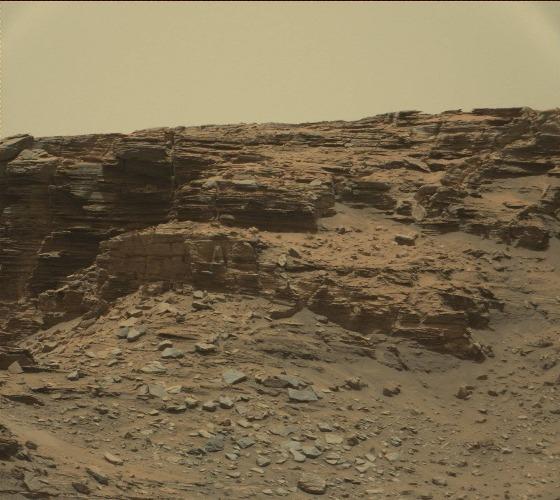
Terrain classes present: Bedrock, Gravel / Sand / Soil, Rock, Shadow, Sky / Distant Mountains